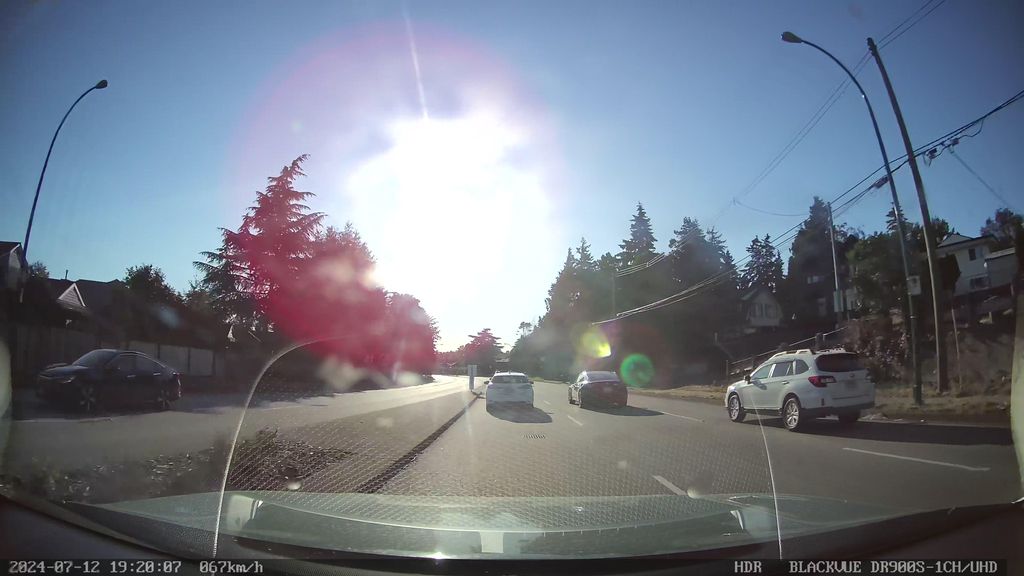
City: vancouver